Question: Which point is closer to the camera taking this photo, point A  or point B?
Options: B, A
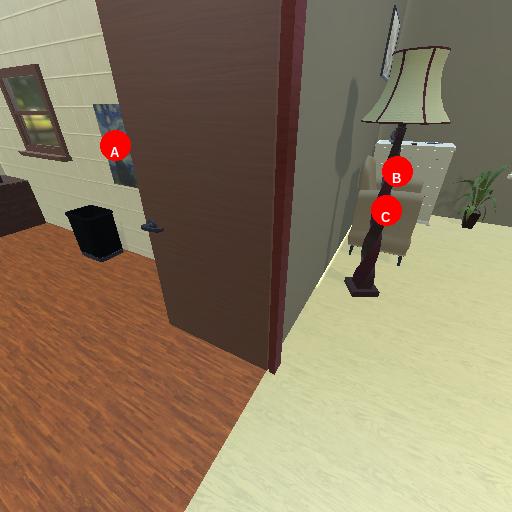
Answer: B